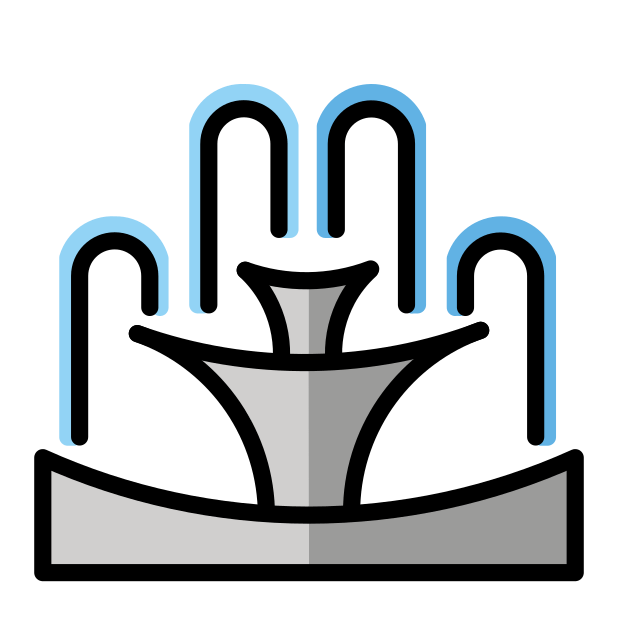
fountain